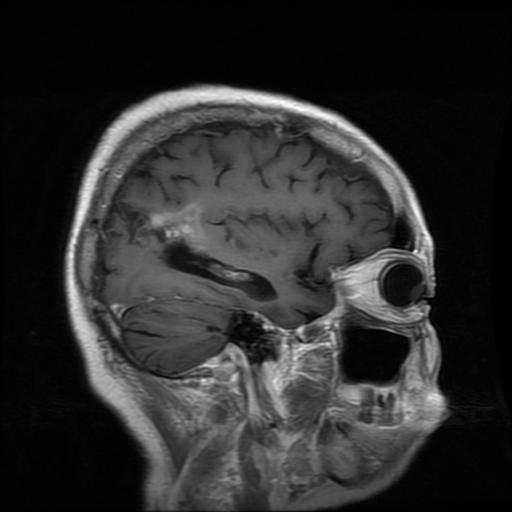
Label: glioma